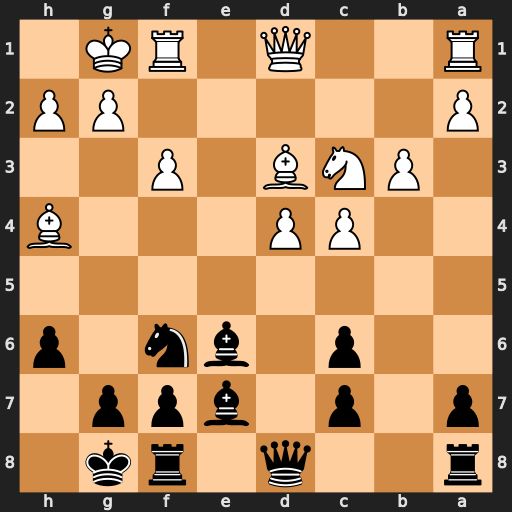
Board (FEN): r2q1rk1/p1p1bpp1/2p1bn1p/8/2PP3B/1PNB1P2/P5PP/R2Q1RK1
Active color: b
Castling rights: -
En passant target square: -
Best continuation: Qxd4+ Bf2 Qxc3